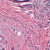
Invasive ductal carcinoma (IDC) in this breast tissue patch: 0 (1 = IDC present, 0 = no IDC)